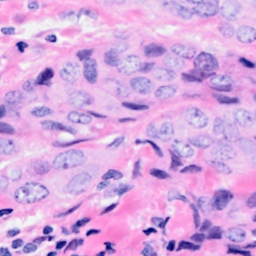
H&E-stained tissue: Breast